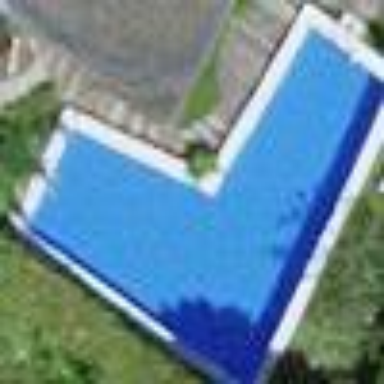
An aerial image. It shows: Swimming pool located in leisure land.